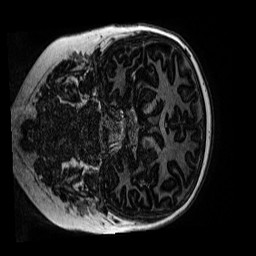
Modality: MP2RAGE
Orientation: coronal
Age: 11
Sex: male
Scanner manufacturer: siemens
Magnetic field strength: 3 T
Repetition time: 4 s
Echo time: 0.00299 s